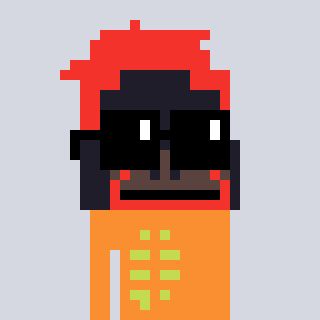
a pixel art character with square black sunglasses, a orangutan-shaped head and a orange-colored body on a cool background